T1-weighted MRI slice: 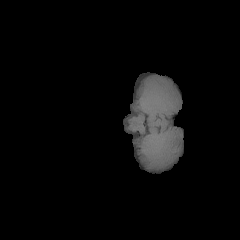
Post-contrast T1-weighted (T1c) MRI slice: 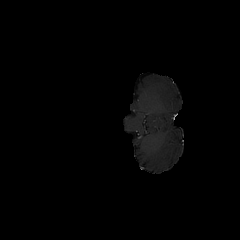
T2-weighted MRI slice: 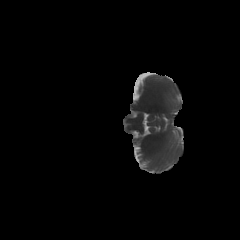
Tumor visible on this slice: no